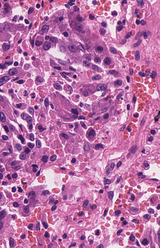
Tumor epithelial tissue: yes
Tumor-associated stroma tissue: yes
Normal tissue: no